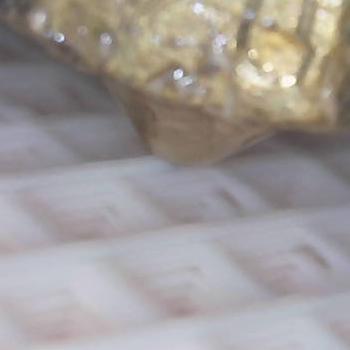
Flow rate: 70%